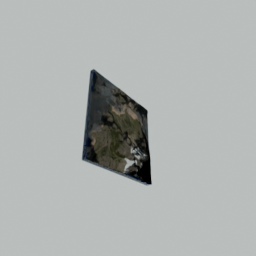
Label: nature